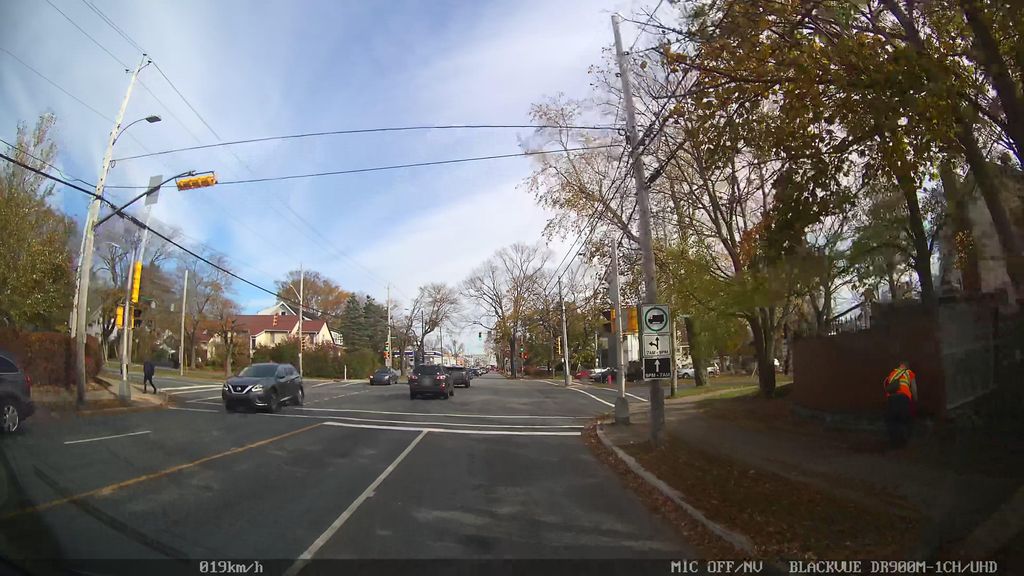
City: halifax